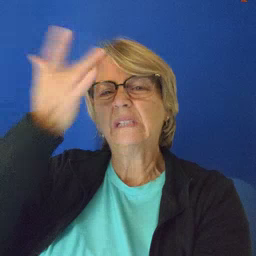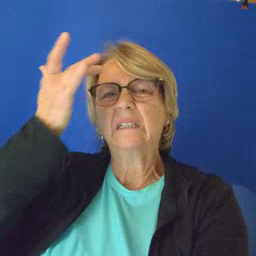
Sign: sick